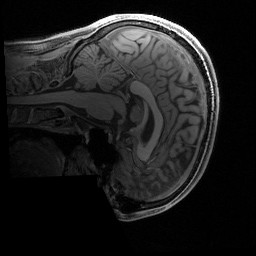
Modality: T1w
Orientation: sagittal
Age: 29
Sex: male
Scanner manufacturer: siemens
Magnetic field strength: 3 T
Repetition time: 2.4 s
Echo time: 0.00215 s